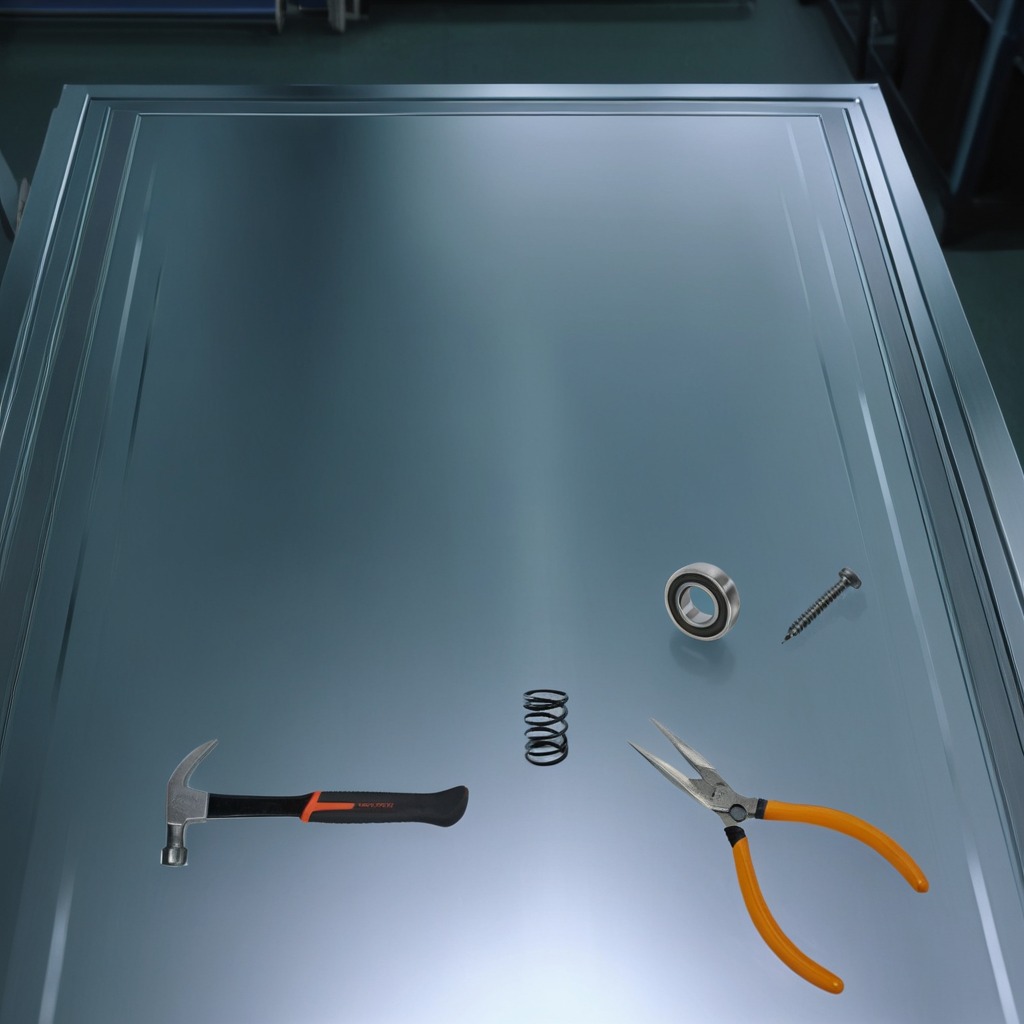
A ball bearing, a hammer, a machine screw, pliers, and a coiled metal spring are lying on a metal table in a machine shop under fluorescent lights.